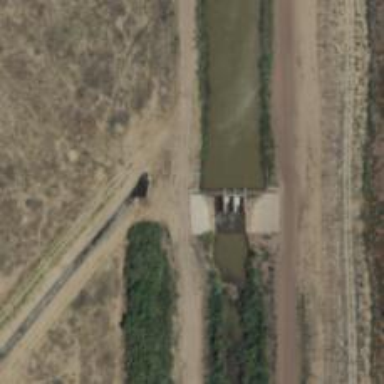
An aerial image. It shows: Lock gate on waterway.